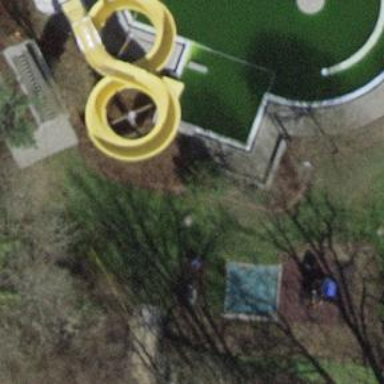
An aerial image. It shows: Water slide attraction.